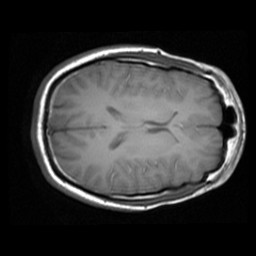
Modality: T1w
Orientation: axial